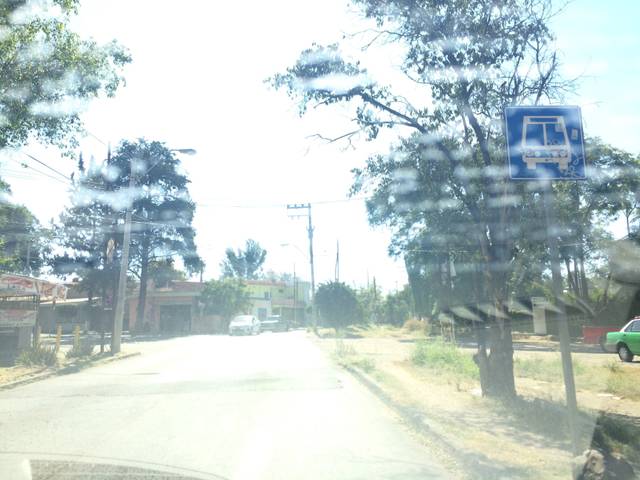
Region: Mexico
Coordinates: 21.106, -101.6701